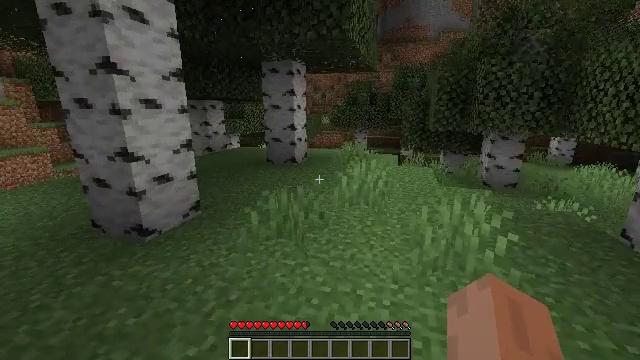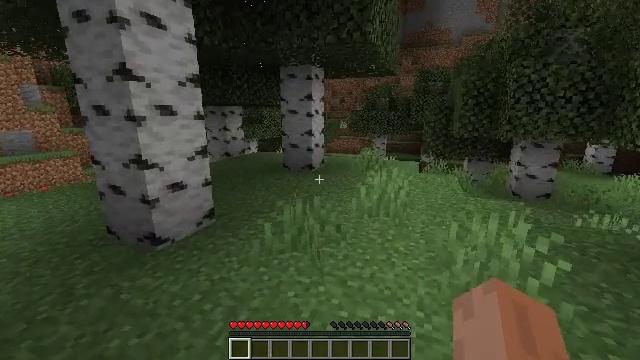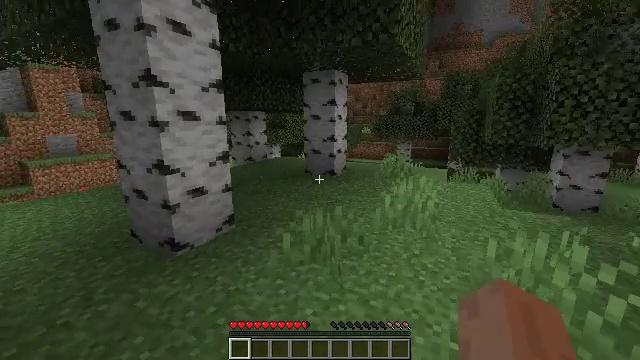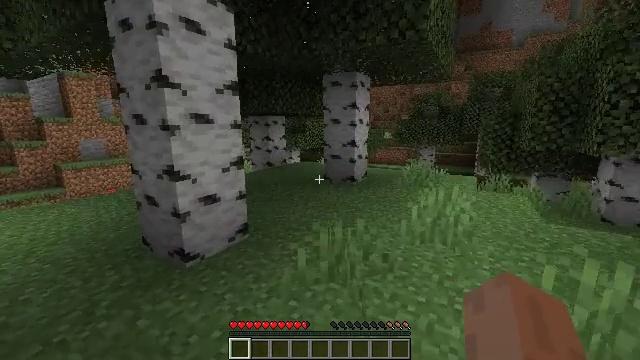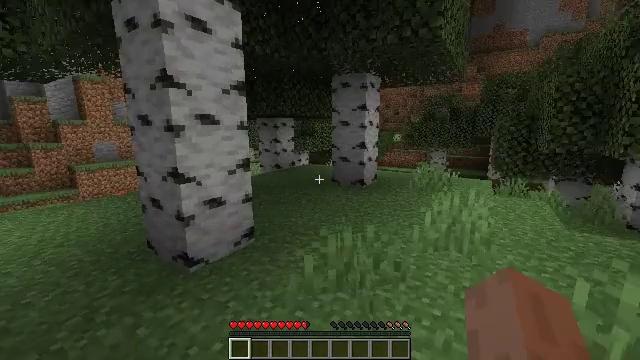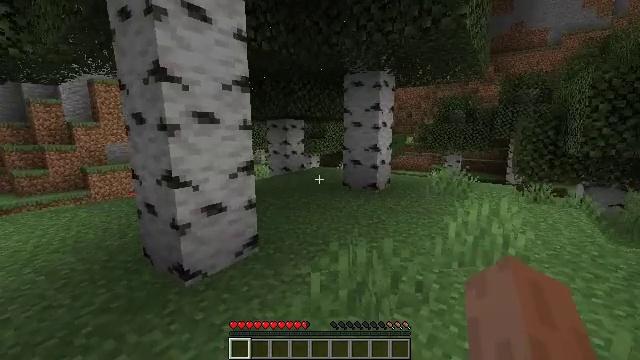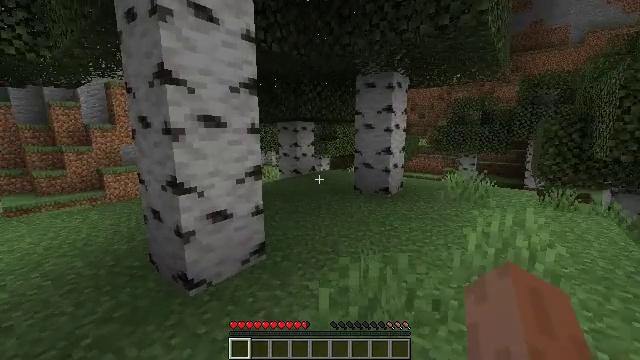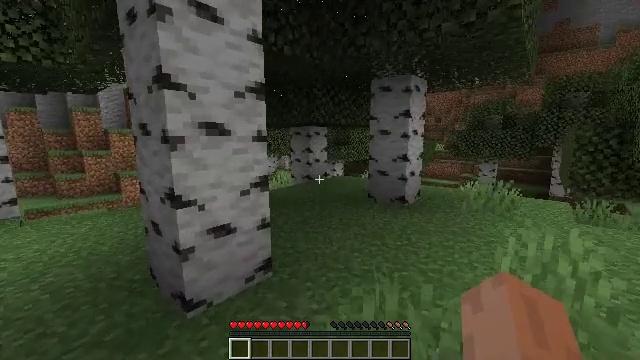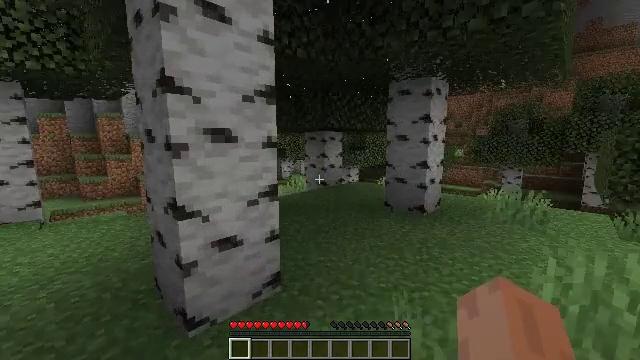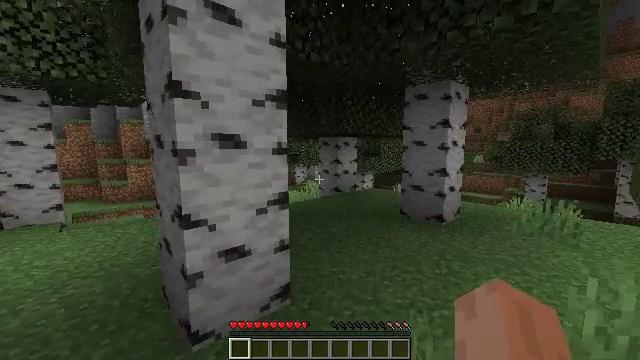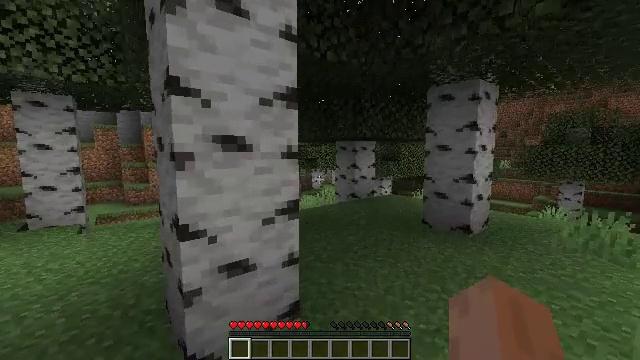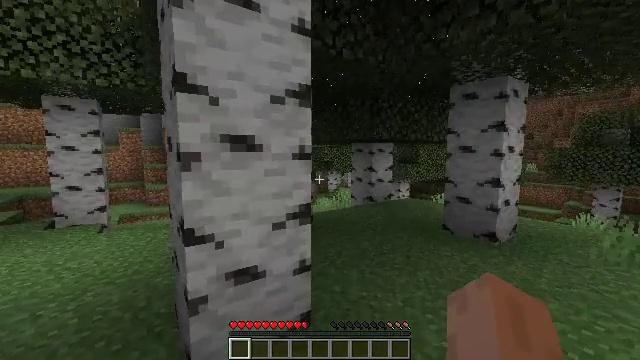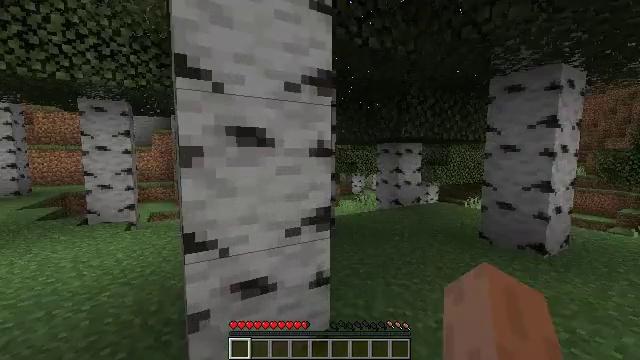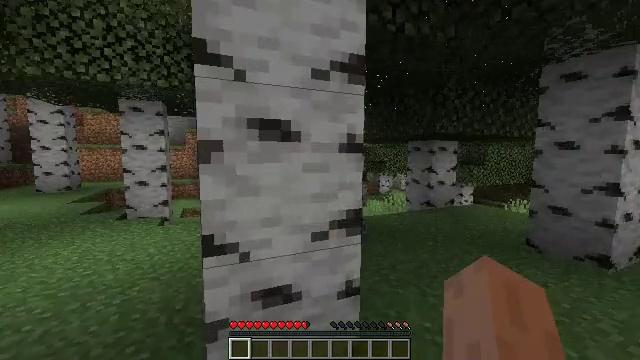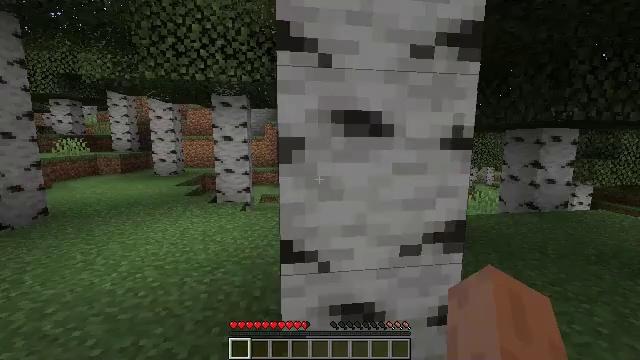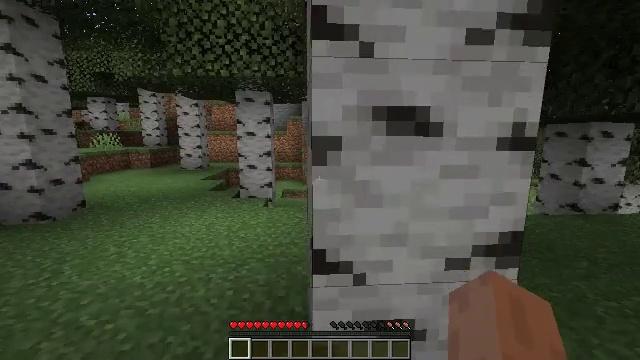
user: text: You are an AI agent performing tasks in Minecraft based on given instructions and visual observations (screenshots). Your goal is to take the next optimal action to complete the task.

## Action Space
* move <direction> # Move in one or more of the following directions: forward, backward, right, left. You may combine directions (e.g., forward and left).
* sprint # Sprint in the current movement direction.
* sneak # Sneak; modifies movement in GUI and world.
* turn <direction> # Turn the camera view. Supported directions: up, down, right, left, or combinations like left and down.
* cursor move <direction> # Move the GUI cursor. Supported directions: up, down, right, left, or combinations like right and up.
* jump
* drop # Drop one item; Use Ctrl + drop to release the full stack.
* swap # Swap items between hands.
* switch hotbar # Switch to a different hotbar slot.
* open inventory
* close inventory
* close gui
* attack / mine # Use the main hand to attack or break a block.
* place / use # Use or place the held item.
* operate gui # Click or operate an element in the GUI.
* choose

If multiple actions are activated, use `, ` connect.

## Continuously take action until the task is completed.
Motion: motion action
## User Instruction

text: Pick the peony from the grass.
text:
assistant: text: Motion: move forward, turn left and up
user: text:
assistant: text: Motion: move forward, turn left and up
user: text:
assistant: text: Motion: move forward, turn left
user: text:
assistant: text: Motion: move forward, turn left
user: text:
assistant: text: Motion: move forward, turn left
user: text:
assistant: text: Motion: move forward, turn left
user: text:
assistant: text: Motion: move forward, turn left and up
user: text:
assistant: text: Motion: move forward, turn left and up
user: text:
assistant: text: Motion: move forward, turn left and up
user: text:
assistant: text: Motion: move forward, turn left
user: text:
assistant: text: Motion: move forward, turn left
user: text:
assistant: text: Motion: move forward, turn left
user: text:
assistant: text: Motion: move forward and move left, turn left
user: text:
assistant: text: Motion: move forward and move left, turn left and down
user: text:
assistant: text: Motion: move forward and move left, turn left and down
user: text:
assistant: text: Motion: move forward and move left, turn left
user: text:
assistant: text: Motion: move forward and move left, turn down
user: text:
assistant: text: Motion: move forward and move left, turn right and down
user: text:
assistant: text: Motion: move forward and move left, turn right and down
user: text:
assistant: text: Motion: move forward and move left
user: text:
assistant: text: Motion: move forward and move left, turn right and down
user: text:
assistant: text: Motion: move forward and move left, turn right and down
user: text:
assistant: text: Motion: move forward and move left, turn right and down
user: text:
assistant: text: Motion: move forward and move left, turn right and down
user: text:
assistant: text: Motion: move forward and move left, turn right and down
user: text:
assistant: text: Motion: move forward and move left, turn right
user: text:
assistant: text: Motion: move forward, turn right
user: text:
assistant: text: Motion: move forward, turn right
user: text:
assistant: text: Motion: move forward, turn right
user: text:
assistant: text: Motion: move forward